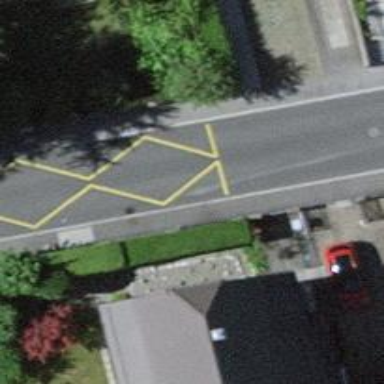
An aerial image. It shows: Bus stop with shelter.